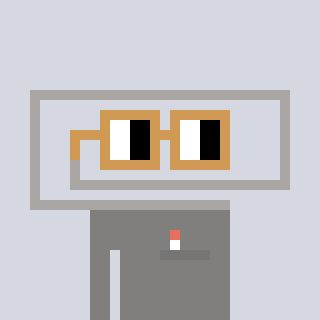
a pixel art character with square brown glasses, a paperclip-shaped head and a bluegrey-colored body on a cool background